Aerial crown-view tile of a tropical tree (Barro Colorado Island, Panama), acquired 20250818:
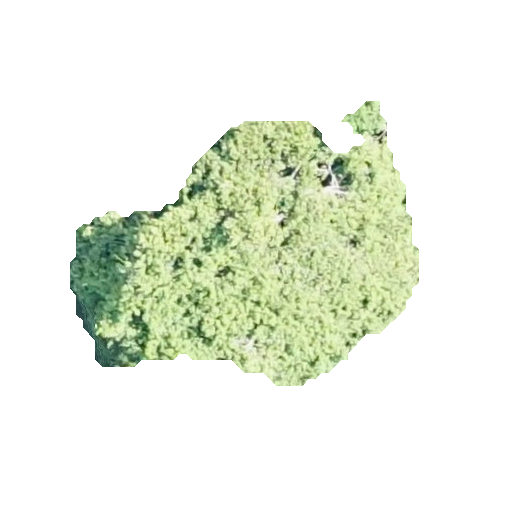
Species: Prioria copaifera
GBIF accepted scientific name: Prioria copaifera
Crown area: 93.996 m²